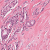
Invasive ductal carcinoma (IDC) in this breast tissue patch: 1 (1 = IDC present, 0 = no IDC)